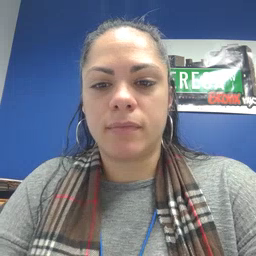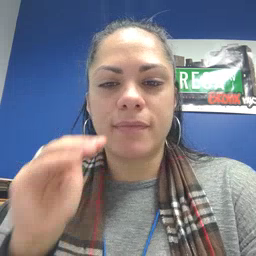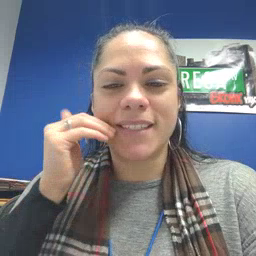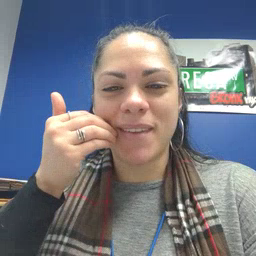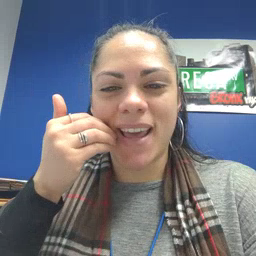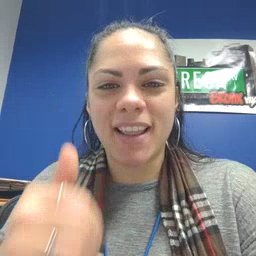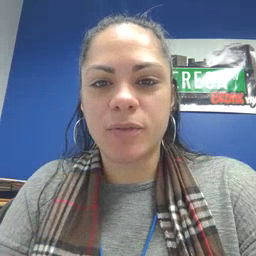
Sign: smile